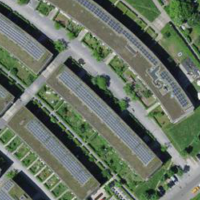
EUNIS habitat code: 55
Species observed at this site:
Zygaena transalpina
Geranium sanguineum
Leptoglossus occidentalis
Pieris rapae
Erebia ligea